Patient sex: M
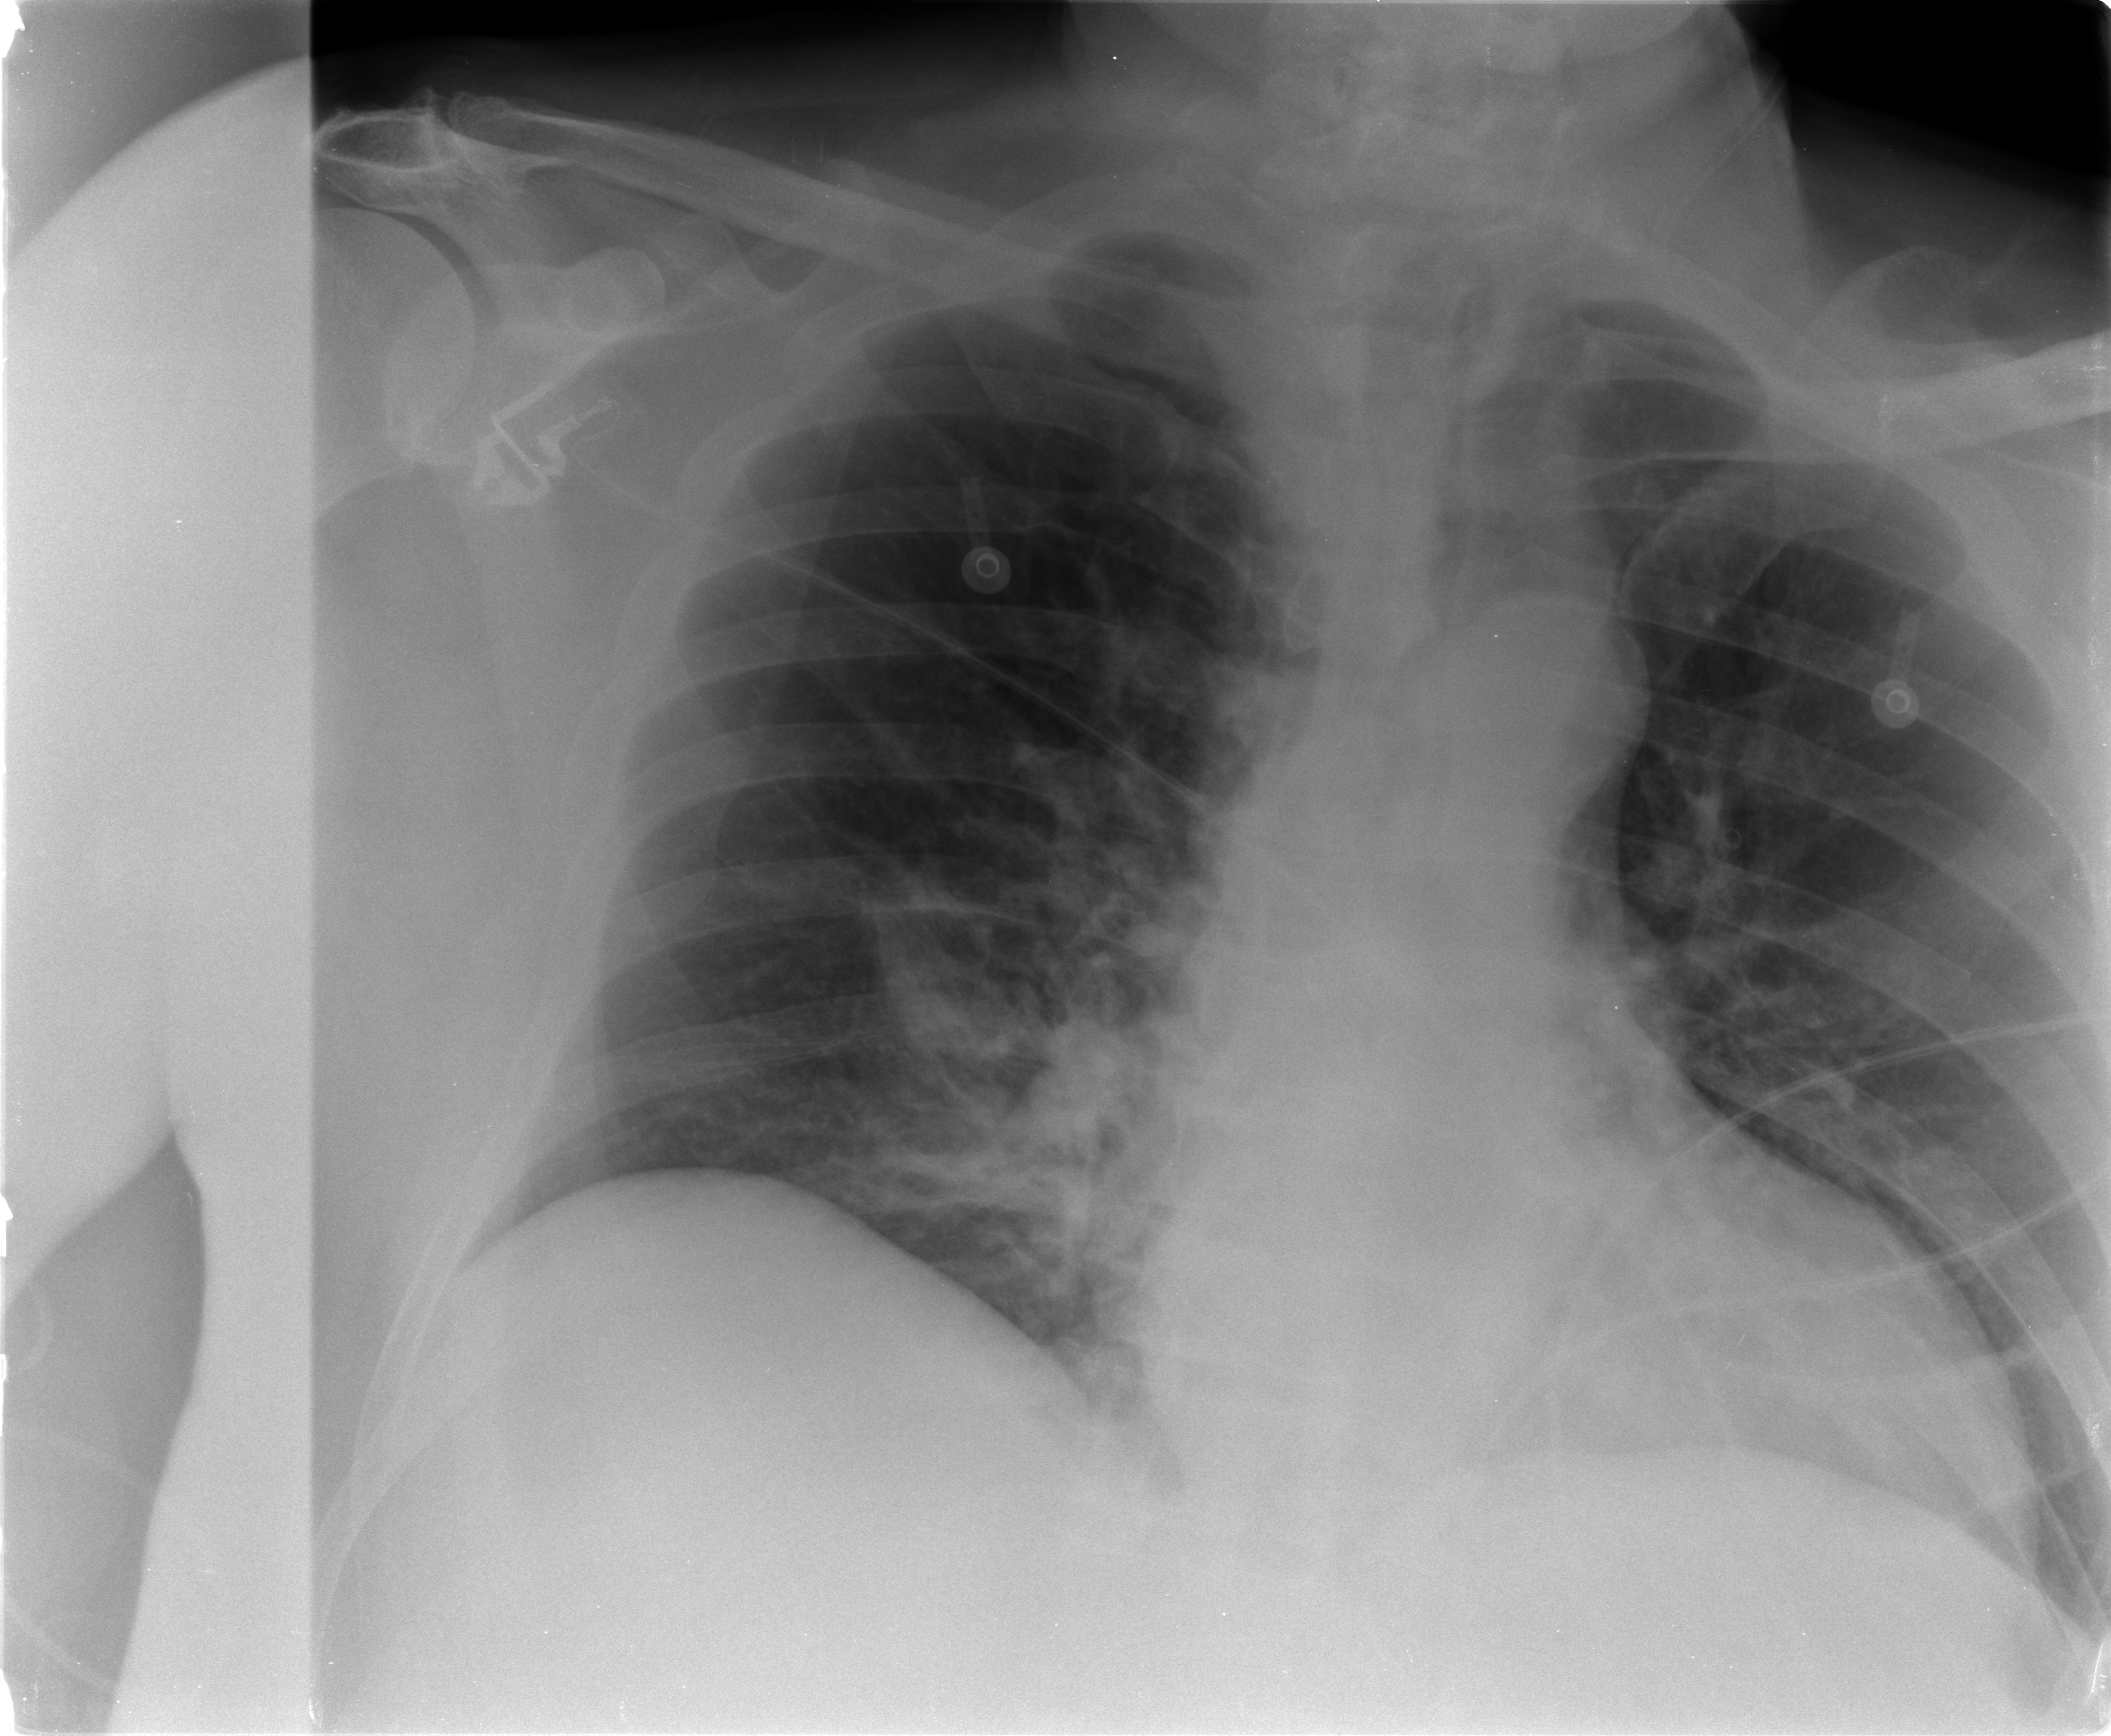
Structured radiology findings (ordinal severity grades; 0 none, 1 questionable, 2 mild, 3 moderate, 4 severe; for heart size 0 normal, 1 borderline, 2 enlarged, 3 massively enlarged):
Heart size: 2
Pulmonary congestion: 0
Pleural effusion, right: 0
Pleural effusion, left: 0
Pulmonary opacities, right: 0
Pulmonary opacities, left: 0
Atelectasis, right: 2
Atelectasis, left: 0